Question: In Visual Studio 2013.3 when adding azure webjob the project name is grayed out.
When I click OK it says:
Unable to create a WebJob.
Value cannot be null.
Parameter name: project

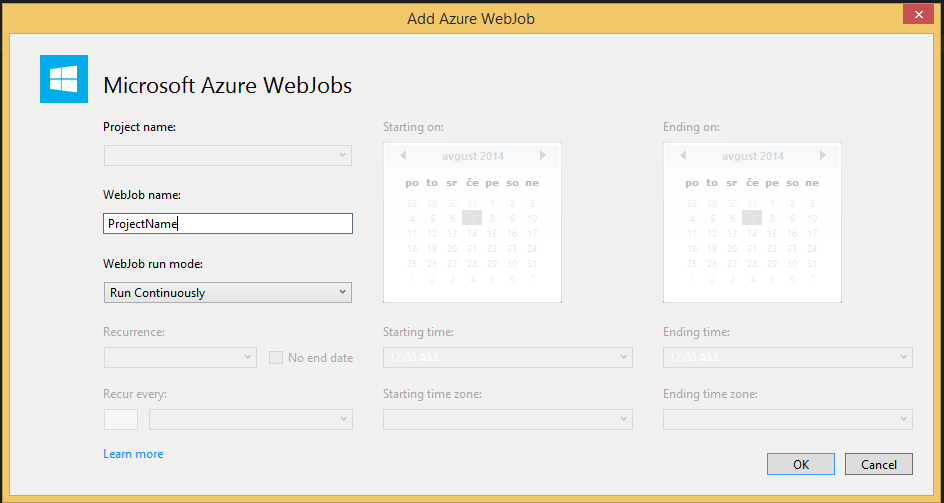
Answer: It looks like it's a bug in the way the template is initially created if you go through Add > New Project instead of right click on a Website and clicking "Add New Webjob".
The window you're seeing is, in fact, not a publish window. It's a "Create Web Job Project" window. It's doing that because it's confused from this missing file I guess?
Anyway it's missing a webjob-publish-settings.json file under the Properties of the project.
Mine basically has this:
'''
{
"$schema": "http://schemastore.org/schemas/json/webjob-publish-settings.json",
"webJobName": "MyWebjob",
"startTime": "2014-08-10T00:00:00-08:00",
"endTime": null,
"jobRecurrenceFrequency": "Day",
"interval": 1,
"runMode": "Scheduled"
}
'''
Edit: I added this file to my project and it still really wasn't enough. My recommendation is to go to your existing web site, right click, select "Add > New Azure WebJobs Project" and recreate the project that way. I'm not exactly certain what it's missing, but doing it any other way is apparently bugged.